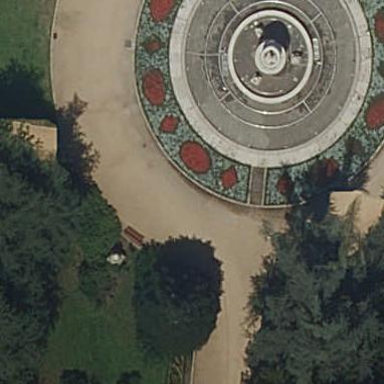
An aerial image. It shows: Fountain in water basin.